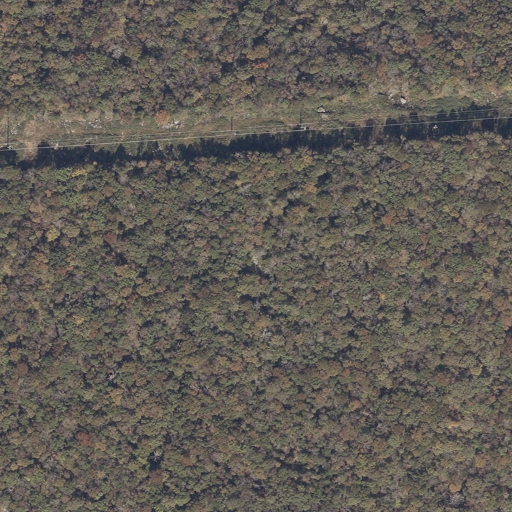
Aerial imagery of mountain in Alabama named Little Mountain containing deciduous forest and mixed forest